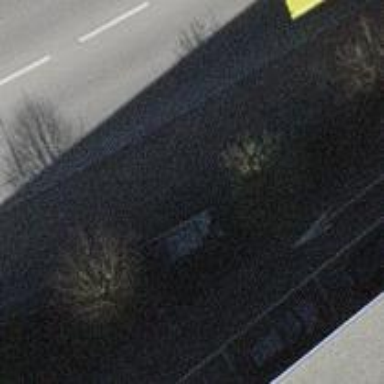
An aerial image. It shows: Bus stop with platform for public transport.